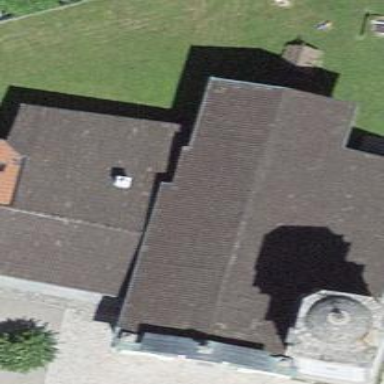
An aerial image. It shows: Building that is place of worship.